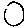
Label: circle